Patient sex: F
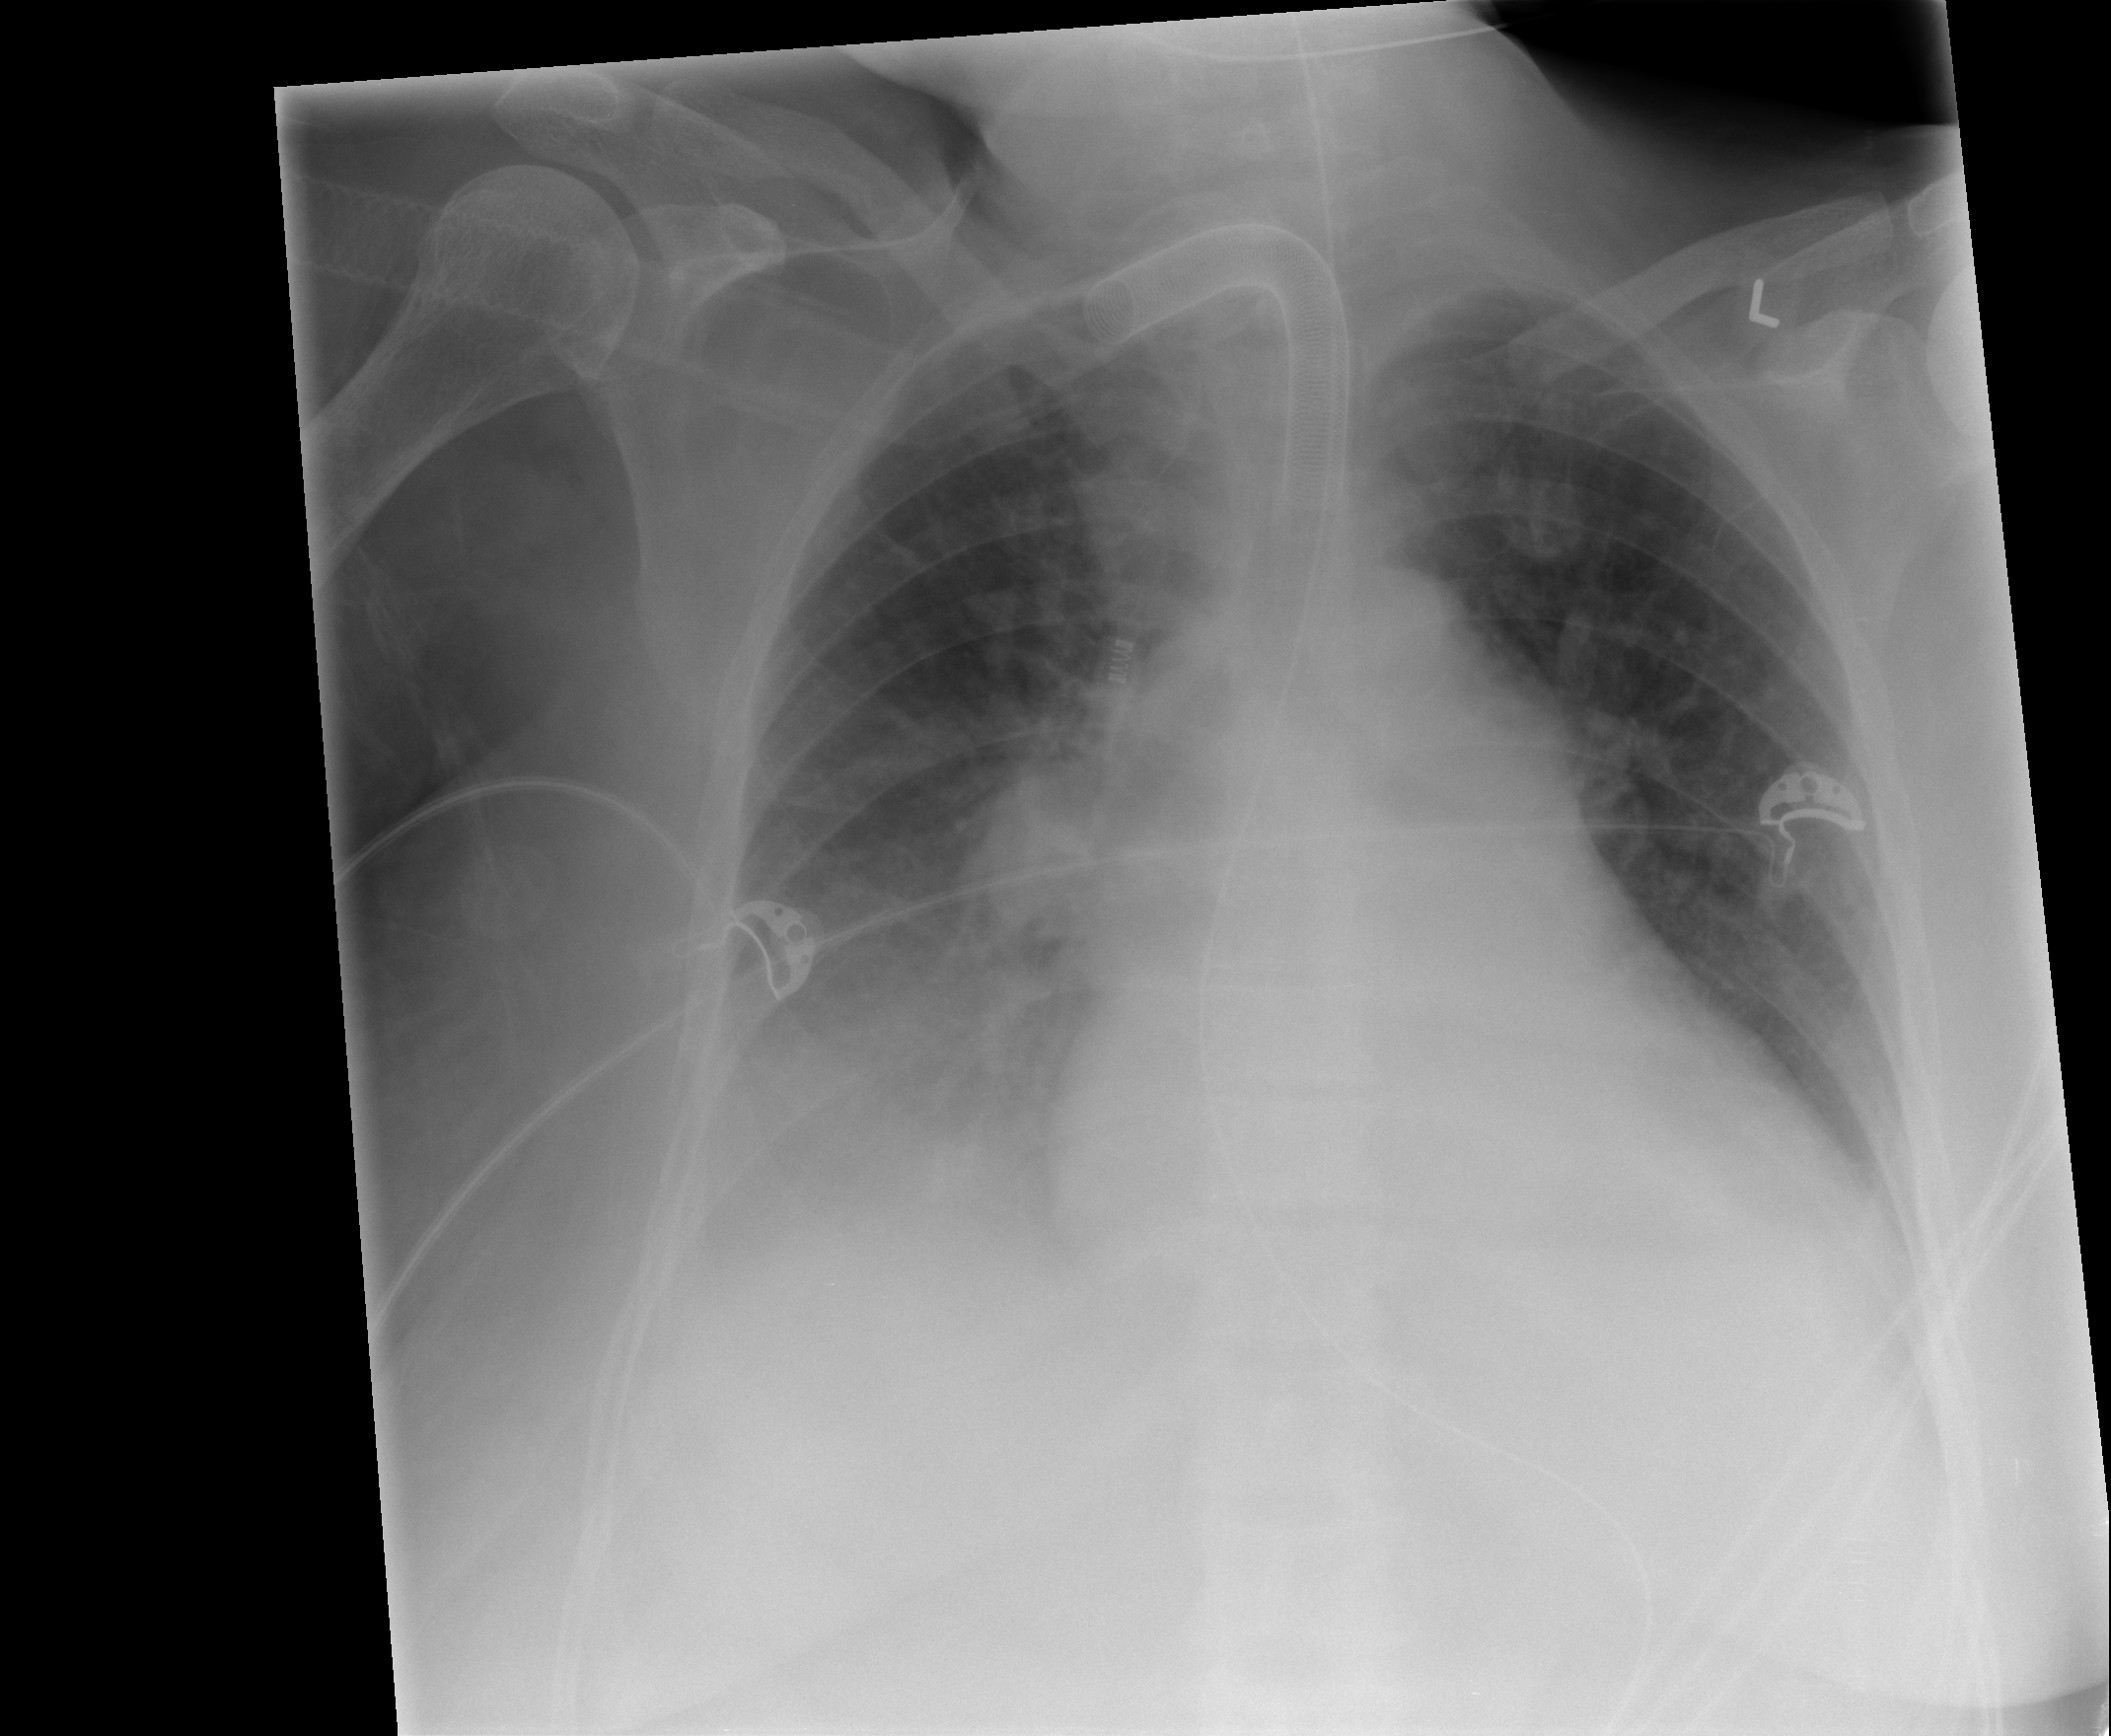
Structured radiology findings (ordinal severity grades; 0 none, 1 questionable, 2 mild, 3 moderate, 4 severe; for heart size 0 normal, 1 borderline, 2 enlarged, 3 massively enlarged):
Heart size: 2
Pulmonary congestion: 2
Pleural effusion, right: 2
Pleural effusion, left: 2
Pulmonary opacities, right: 1
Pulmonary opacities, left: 0
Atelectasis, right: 2
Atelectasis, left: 2